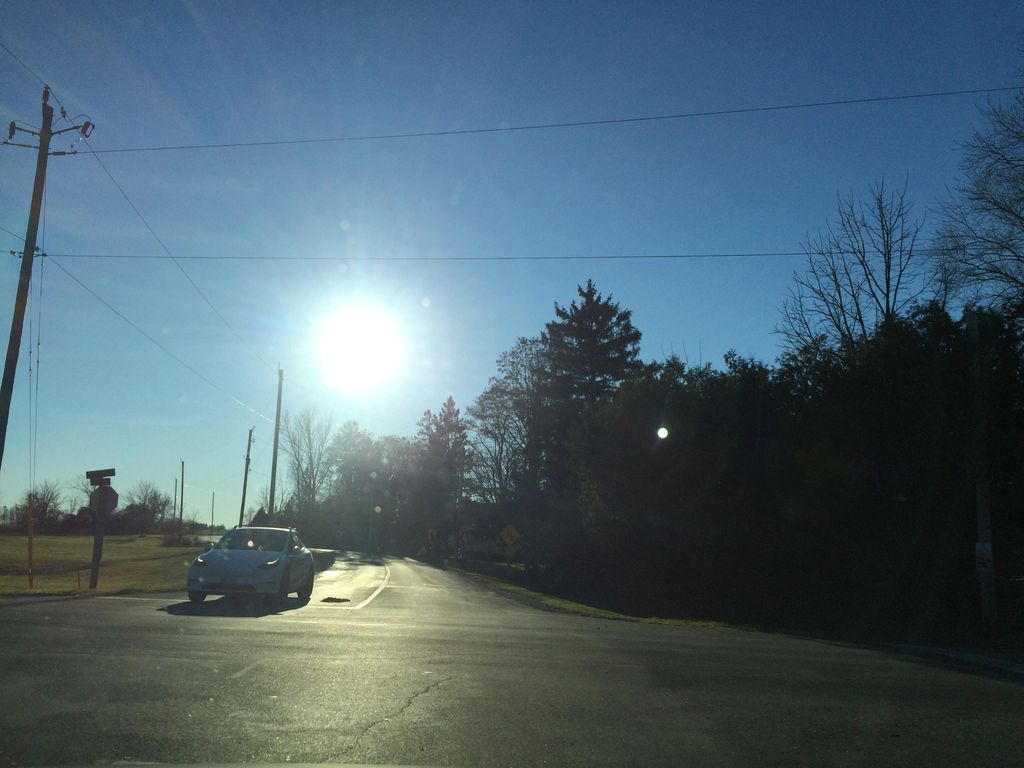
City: kitchener-waterloo